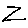
Label: zigzag